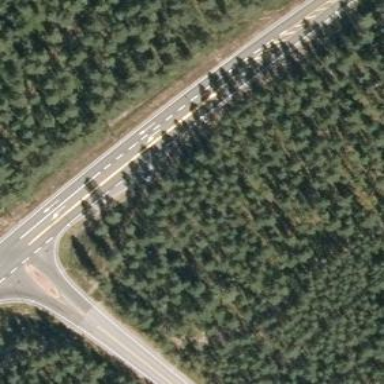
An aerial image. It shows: Asphalt road classified as trunk highway.